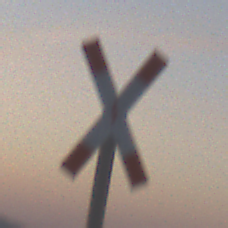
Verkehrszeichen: Andreaskreuz
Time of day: SunriseSunset
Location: Outdoor (Nature)
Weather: Clear
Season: NotSpecified
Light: Natural